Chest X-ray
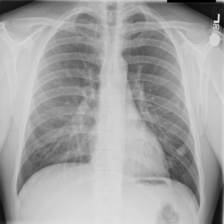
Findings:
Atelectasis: negative
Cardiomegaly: negative
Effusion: negative
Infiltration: negative
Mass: negative
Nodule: positive
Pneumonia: negative
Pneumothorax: negative
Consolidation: negative
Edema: negative
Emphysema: negative
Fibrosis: negative
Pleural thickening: negative
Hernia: negative